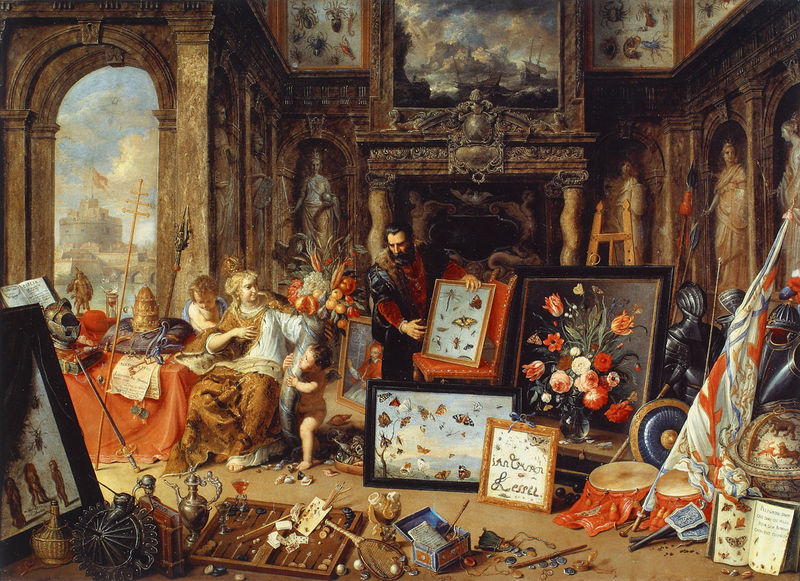
Titel: Europa
Künstler: Kessel d. Ä.
Institution: München, Bayrische Staatsgemäldesammlungen
Schlagwörter: gemälde, mann, bunt, frau, rahmen, öl, tücher, kind, kinder, engel, stillleben, bilder, fahnen, farben, markt, muse, galerie, tusche, buch, kunst, pinsel, tiara, speere, museum, schmetterlinge, putten, flohmarkt, engelsburg